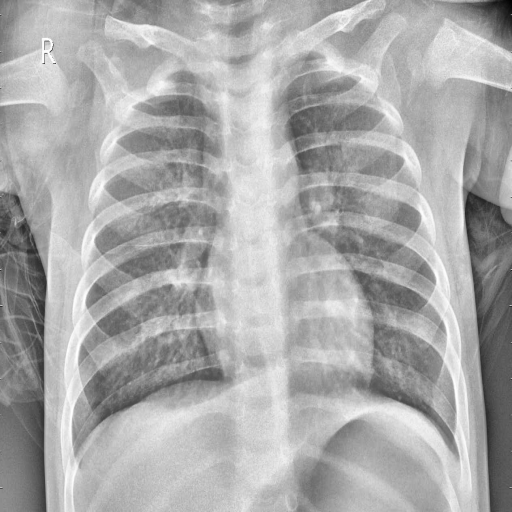
Finding: PNEUMONIA